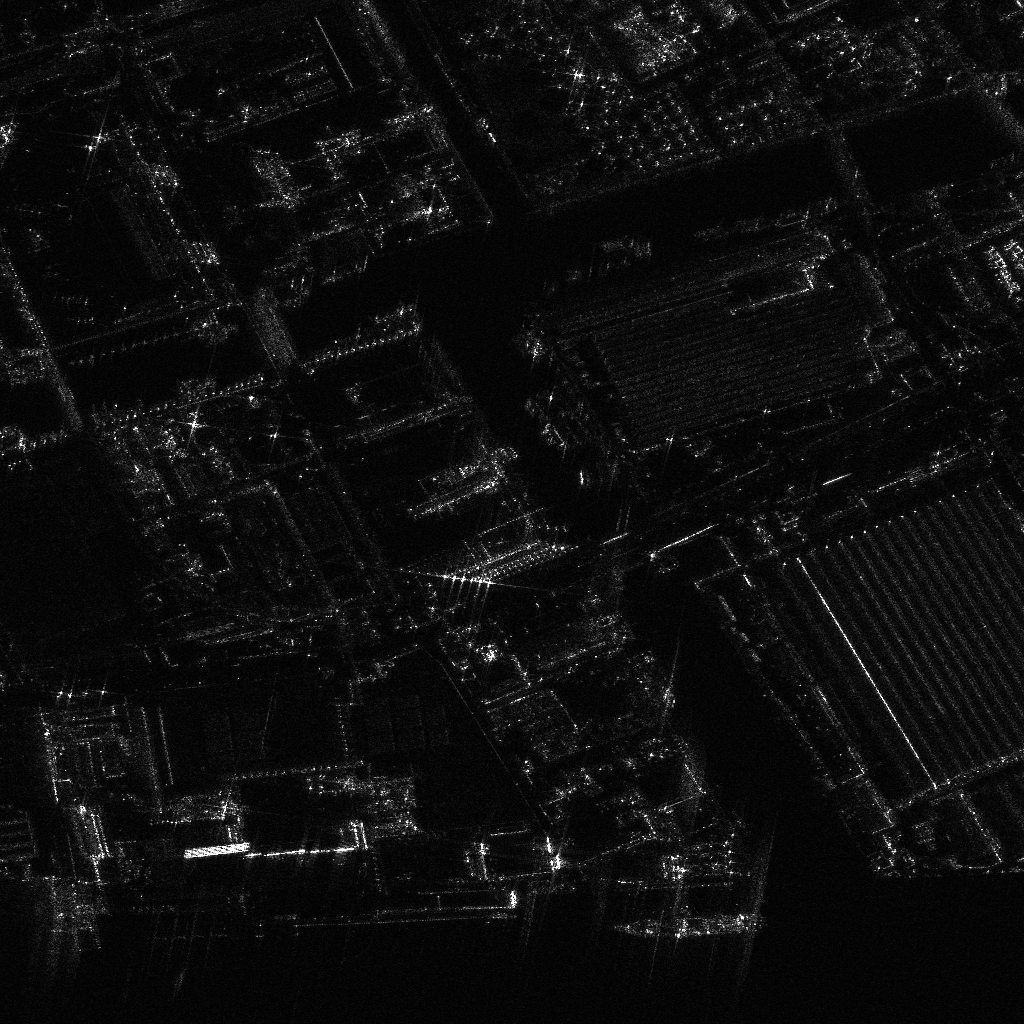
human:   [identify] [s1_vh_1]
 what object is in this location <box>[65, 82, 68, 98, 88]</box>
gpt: <ref>1 medium ore-oil at the bottom</ref>